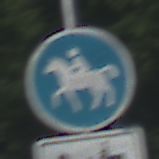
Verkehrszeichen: Reitweg
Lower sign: MehrspurigeFahrzeugeFrei9
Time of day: MorningAfternoon
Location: Outdoor (Nature)
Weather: Clear
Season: NotSpecified
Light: Natural